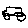
Label: car